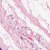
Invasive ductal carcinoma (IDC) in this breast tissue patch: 0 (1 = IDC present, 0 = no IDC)